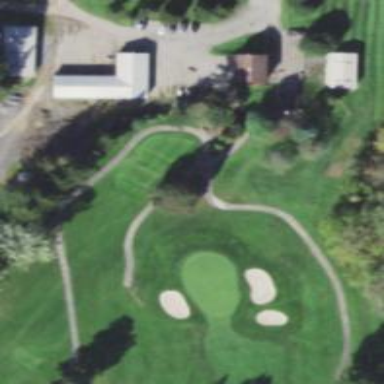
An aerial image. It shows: Golf cartpath that is also road path.